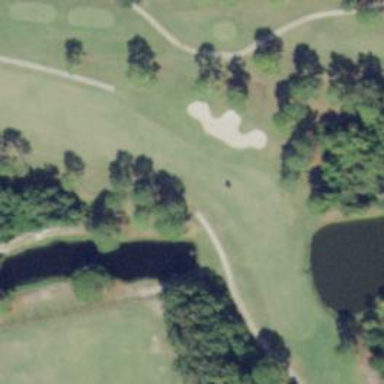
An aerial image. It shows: View of golf hole.